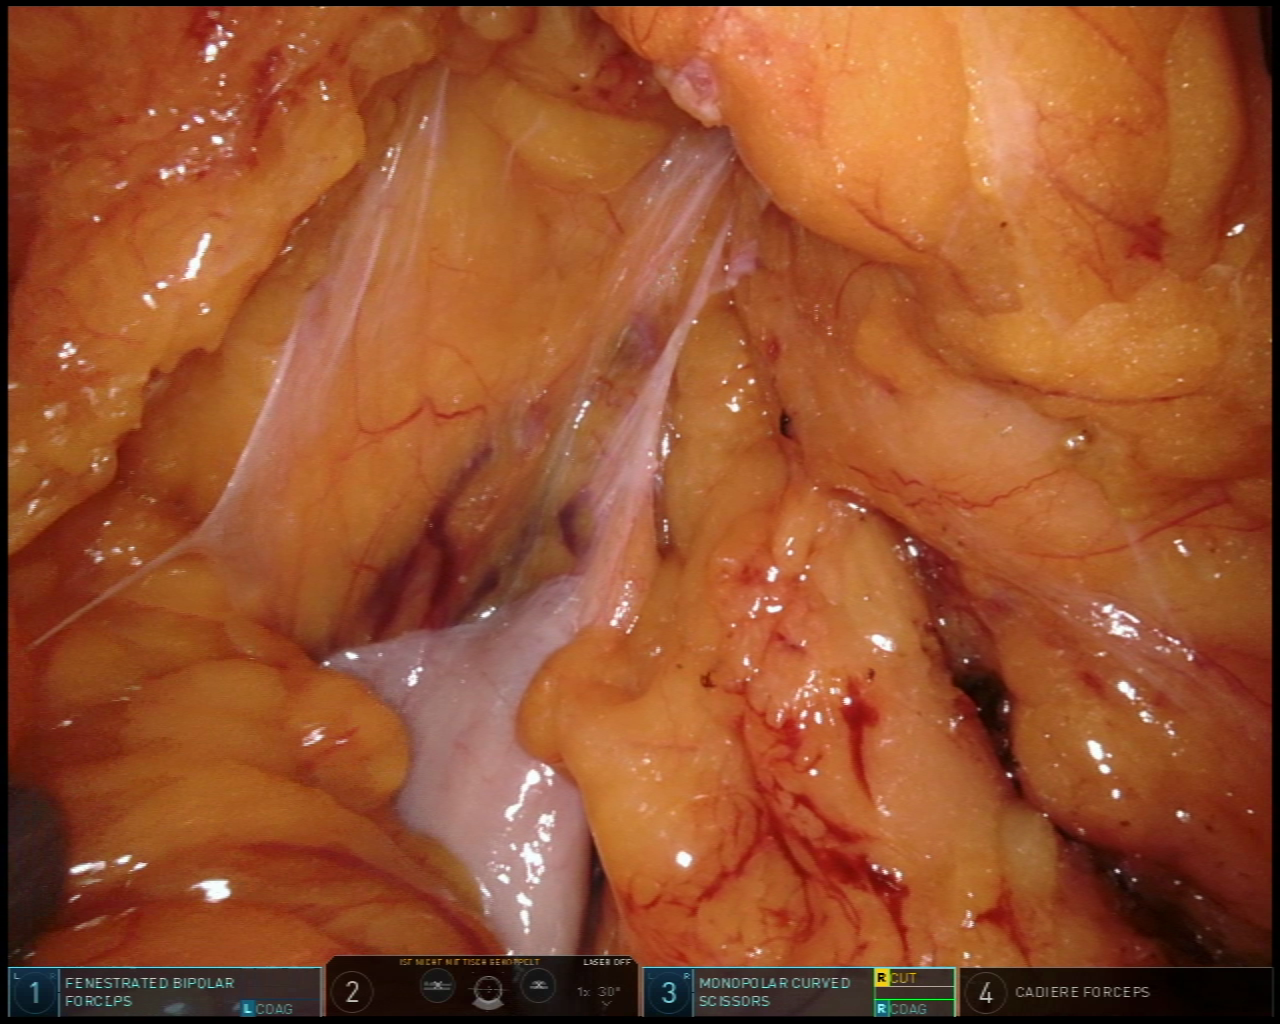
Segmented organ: stomach
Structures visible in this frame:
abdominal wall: no
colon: no
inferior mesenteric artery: no
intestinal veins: no
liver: no
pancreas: no
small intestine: no
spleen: no
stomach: yes
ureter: no
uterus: no
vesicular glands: no